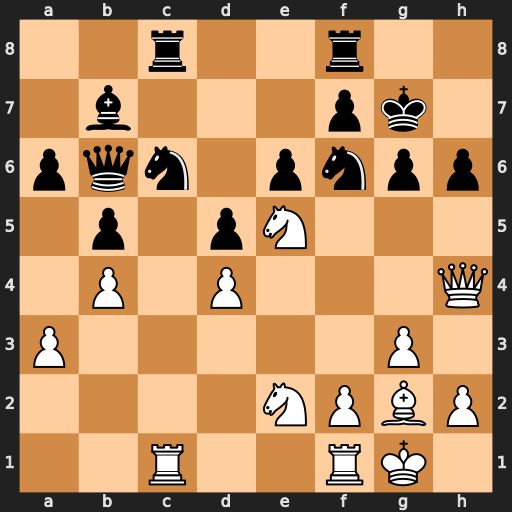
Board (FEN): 2r2r2/1b3pk1/pqn1pnpp/1p1pN3/1P1P3Q/P5P1/4NPBP/2R2RK1
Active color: w
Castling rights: -
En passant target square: -
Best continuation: Qxf6+ Kxf6 Nd7+ Ke7 Nxb6